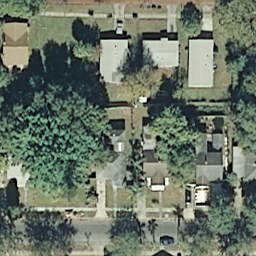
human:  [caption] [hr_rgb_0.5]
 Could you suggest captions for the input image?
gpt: A medium residential area with a road goes through this area .

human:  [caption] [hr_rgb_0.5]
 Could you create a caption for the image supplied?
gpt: A medium residential area with houses and trees and lawn .

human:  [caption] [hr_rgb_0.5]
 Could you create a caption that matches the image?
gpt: It is a medium residential area with houses surrounded by lawn and plants .

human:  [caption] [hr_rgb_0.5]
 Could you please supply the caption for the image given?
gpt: Many houses with plants surrounded in the medium residential area .

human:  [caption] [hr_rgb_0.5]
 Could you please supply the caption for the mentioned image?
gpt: This is a medium residential area with plants flurish .